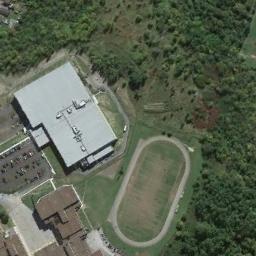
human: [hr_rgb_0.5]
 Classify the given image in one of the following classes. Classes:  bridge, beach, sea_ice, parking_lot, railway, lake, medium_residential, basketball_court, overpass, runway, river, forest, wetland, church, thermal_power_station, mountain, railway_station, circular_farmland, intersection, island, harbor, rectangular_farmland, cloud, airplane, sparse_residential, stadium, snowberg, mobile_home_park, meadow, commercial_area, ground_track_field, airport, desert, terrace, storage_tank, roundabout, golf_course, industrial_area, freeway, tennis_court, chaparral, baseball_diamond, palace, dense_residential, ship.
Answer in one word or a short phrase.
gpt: ground_track_field